Field crop: maize
Growth stage: 2
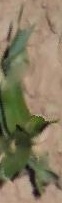
Species: maize